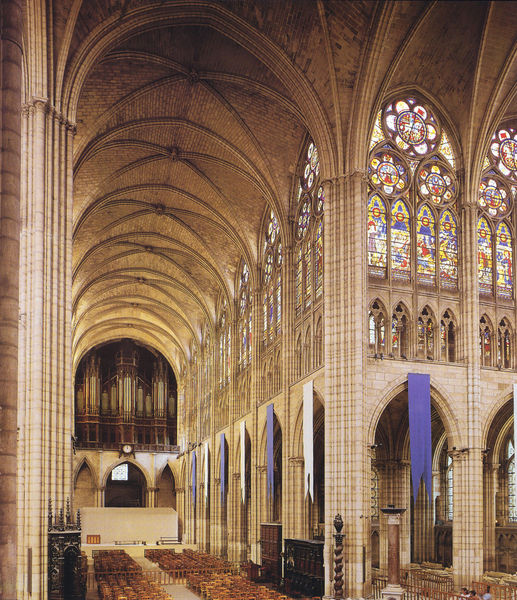
Titel: Saint-Denis; Hauptschiff, Querschiff und oberer Teil des Chores
Künstler: Pierre de Montreuil
Standort: Paris
Institution: Saint-Denis
Schlagwörter: blau, gemälde, kämpfer, schatten, weiß, gelb, menschen, braun, bunt, fenster, frankreich, glas, hell, holz, lampe, licht, pfeiler, raum, schwarz, stuhl, stühle, säule, säulen, tür, rot, beige, alt, architektur, stehen, stein, steine, innenraum, kirche, tücher, decke, innen, gotik, schiff, ecke, bogen, fahnen, fahne, flagge, farbe, lila, violett, bank, empore, joche, kuppel, banner, gestühl, innenansicht, lichteinfall, hoch, galerie, foto, fotografie, photographie, bögen, rit, gang, arkade, umgang, gewölbe, dom, mauerwerk, rippen, groß, bleiglas, wimpel, altar, arkaden, bänke, hauptschiff, kathedrale, langhaus, kapitell, photo, fries, schlussstein, kirchenschiff, kreuzrippe, kreuzrippen, kreuzrippengewölbe, mittelschiff, orgel, quader, bestuhlung, buntglas, bündelpfeiler, dienst, dienste, glasfenster, glasmalerei, gotisch, kanzel, kreuzgewölbe, obergaden, querhaus, reims, rosette, seitenschiff, spitzbogen, spitzbögen, triforium, hilfe, mittelalter, chor, flaggen, bänder, joch, wendel, rosetten, kandelaber, lanzettfenster, sakralbau, masswerk, tuche, dreiteilig, aufbau, aufriss, kriche, wölbung, seitenflügel, bogengang, hallenkirche, vierung, querschiff, orgelpfeifen, strebepfeiler, biforien, biforium, kirchenfenster, köln, masswerkfenster, gurte, notre, lanzette, lanzettenfenster, orgelempore, lichtgaden, strebebögen, gurtbogen, chorgestühl, sechspass, aufnahmen, buntfenster, buntglasfenster, chatres, damme, fensterbilder, fenstermosaike, frühgotik, hochschiff, hochschiffwand, kapitellfries, kirchtentag, kreuzkuppel, kölner dom, notre damme, orgelpfeife, rippengölbe, saint denis, sechspässe, st. denis, steinsicht, steinsichtig, stuhlreihen, triforiumsgalerie, triforien, absperrungen, bleiverglasung, kreuzstein, kruezsteine, quergebälk